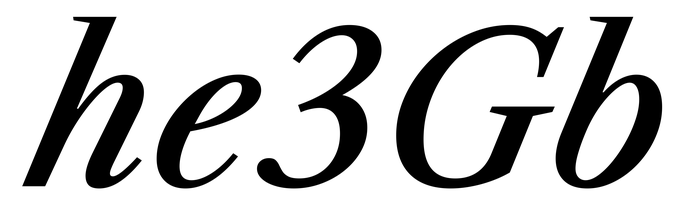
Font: LibreCaslonText-Italic_Medium_Italic